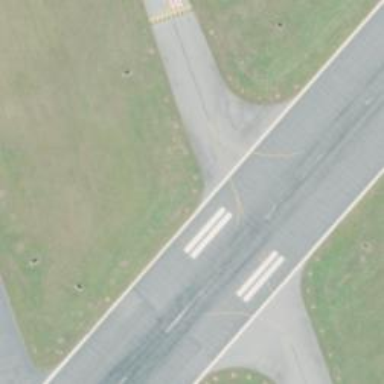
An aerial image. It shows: Image of taxiway at airport.